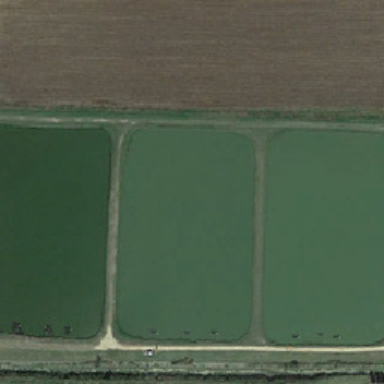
Two rectangular ponds are near farmland .